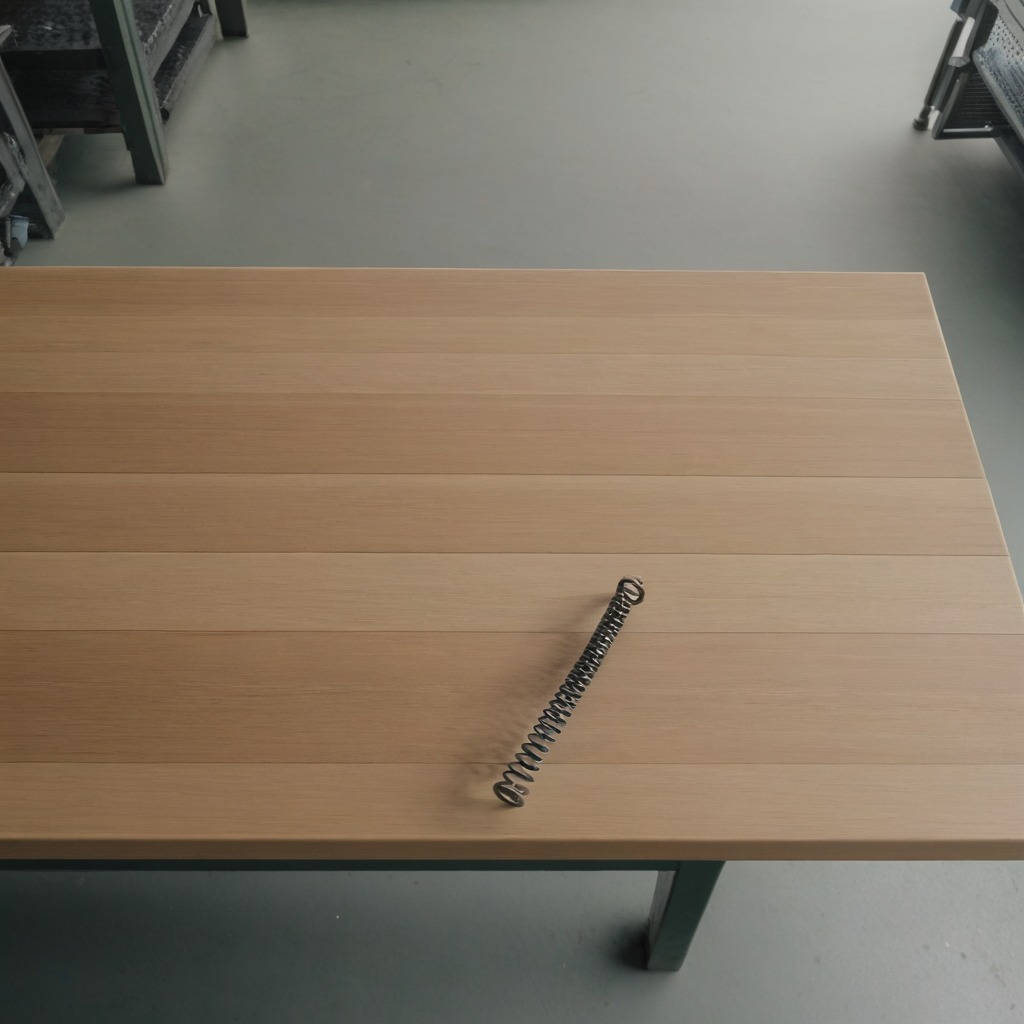
A coiled metal spring is lying on the workbench.